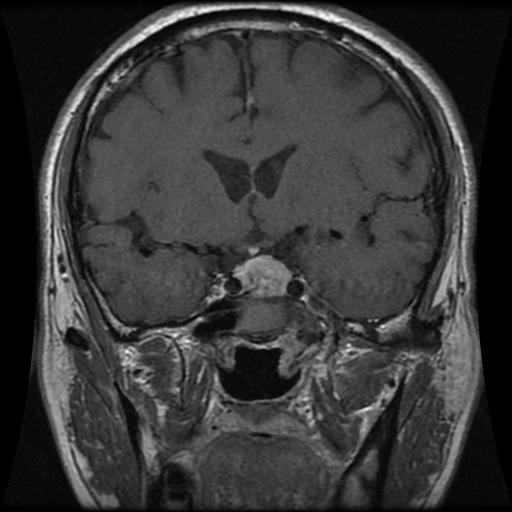
Label: pituitary